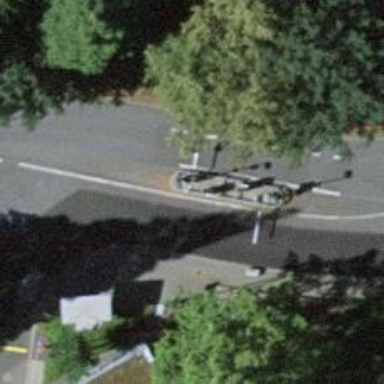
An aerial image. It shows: Lift gate barrier.